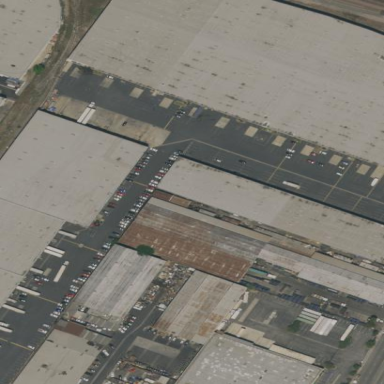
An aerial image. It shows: Warehouse building.